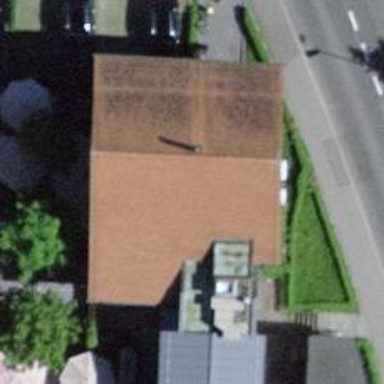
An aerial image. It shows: Restaurant.